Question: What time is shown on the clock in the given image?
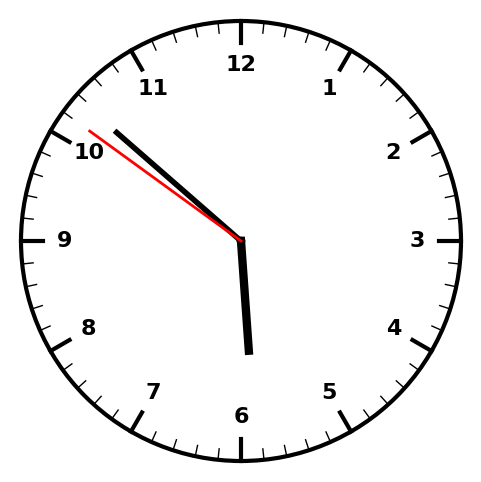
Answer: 05:51:51